Interaction volume radius: 5 \u00c5
Interaction volume height: 10 \u00c5
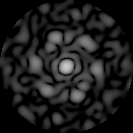
Disorder parameter: 0.7959